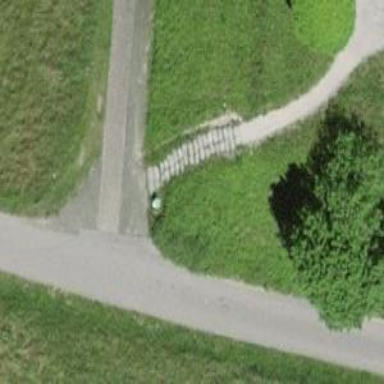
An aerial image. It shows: Road with steps.